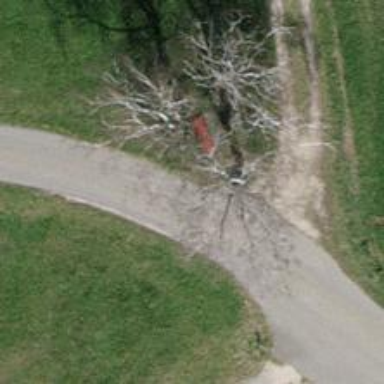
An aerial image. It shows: Red bench.